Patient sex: M
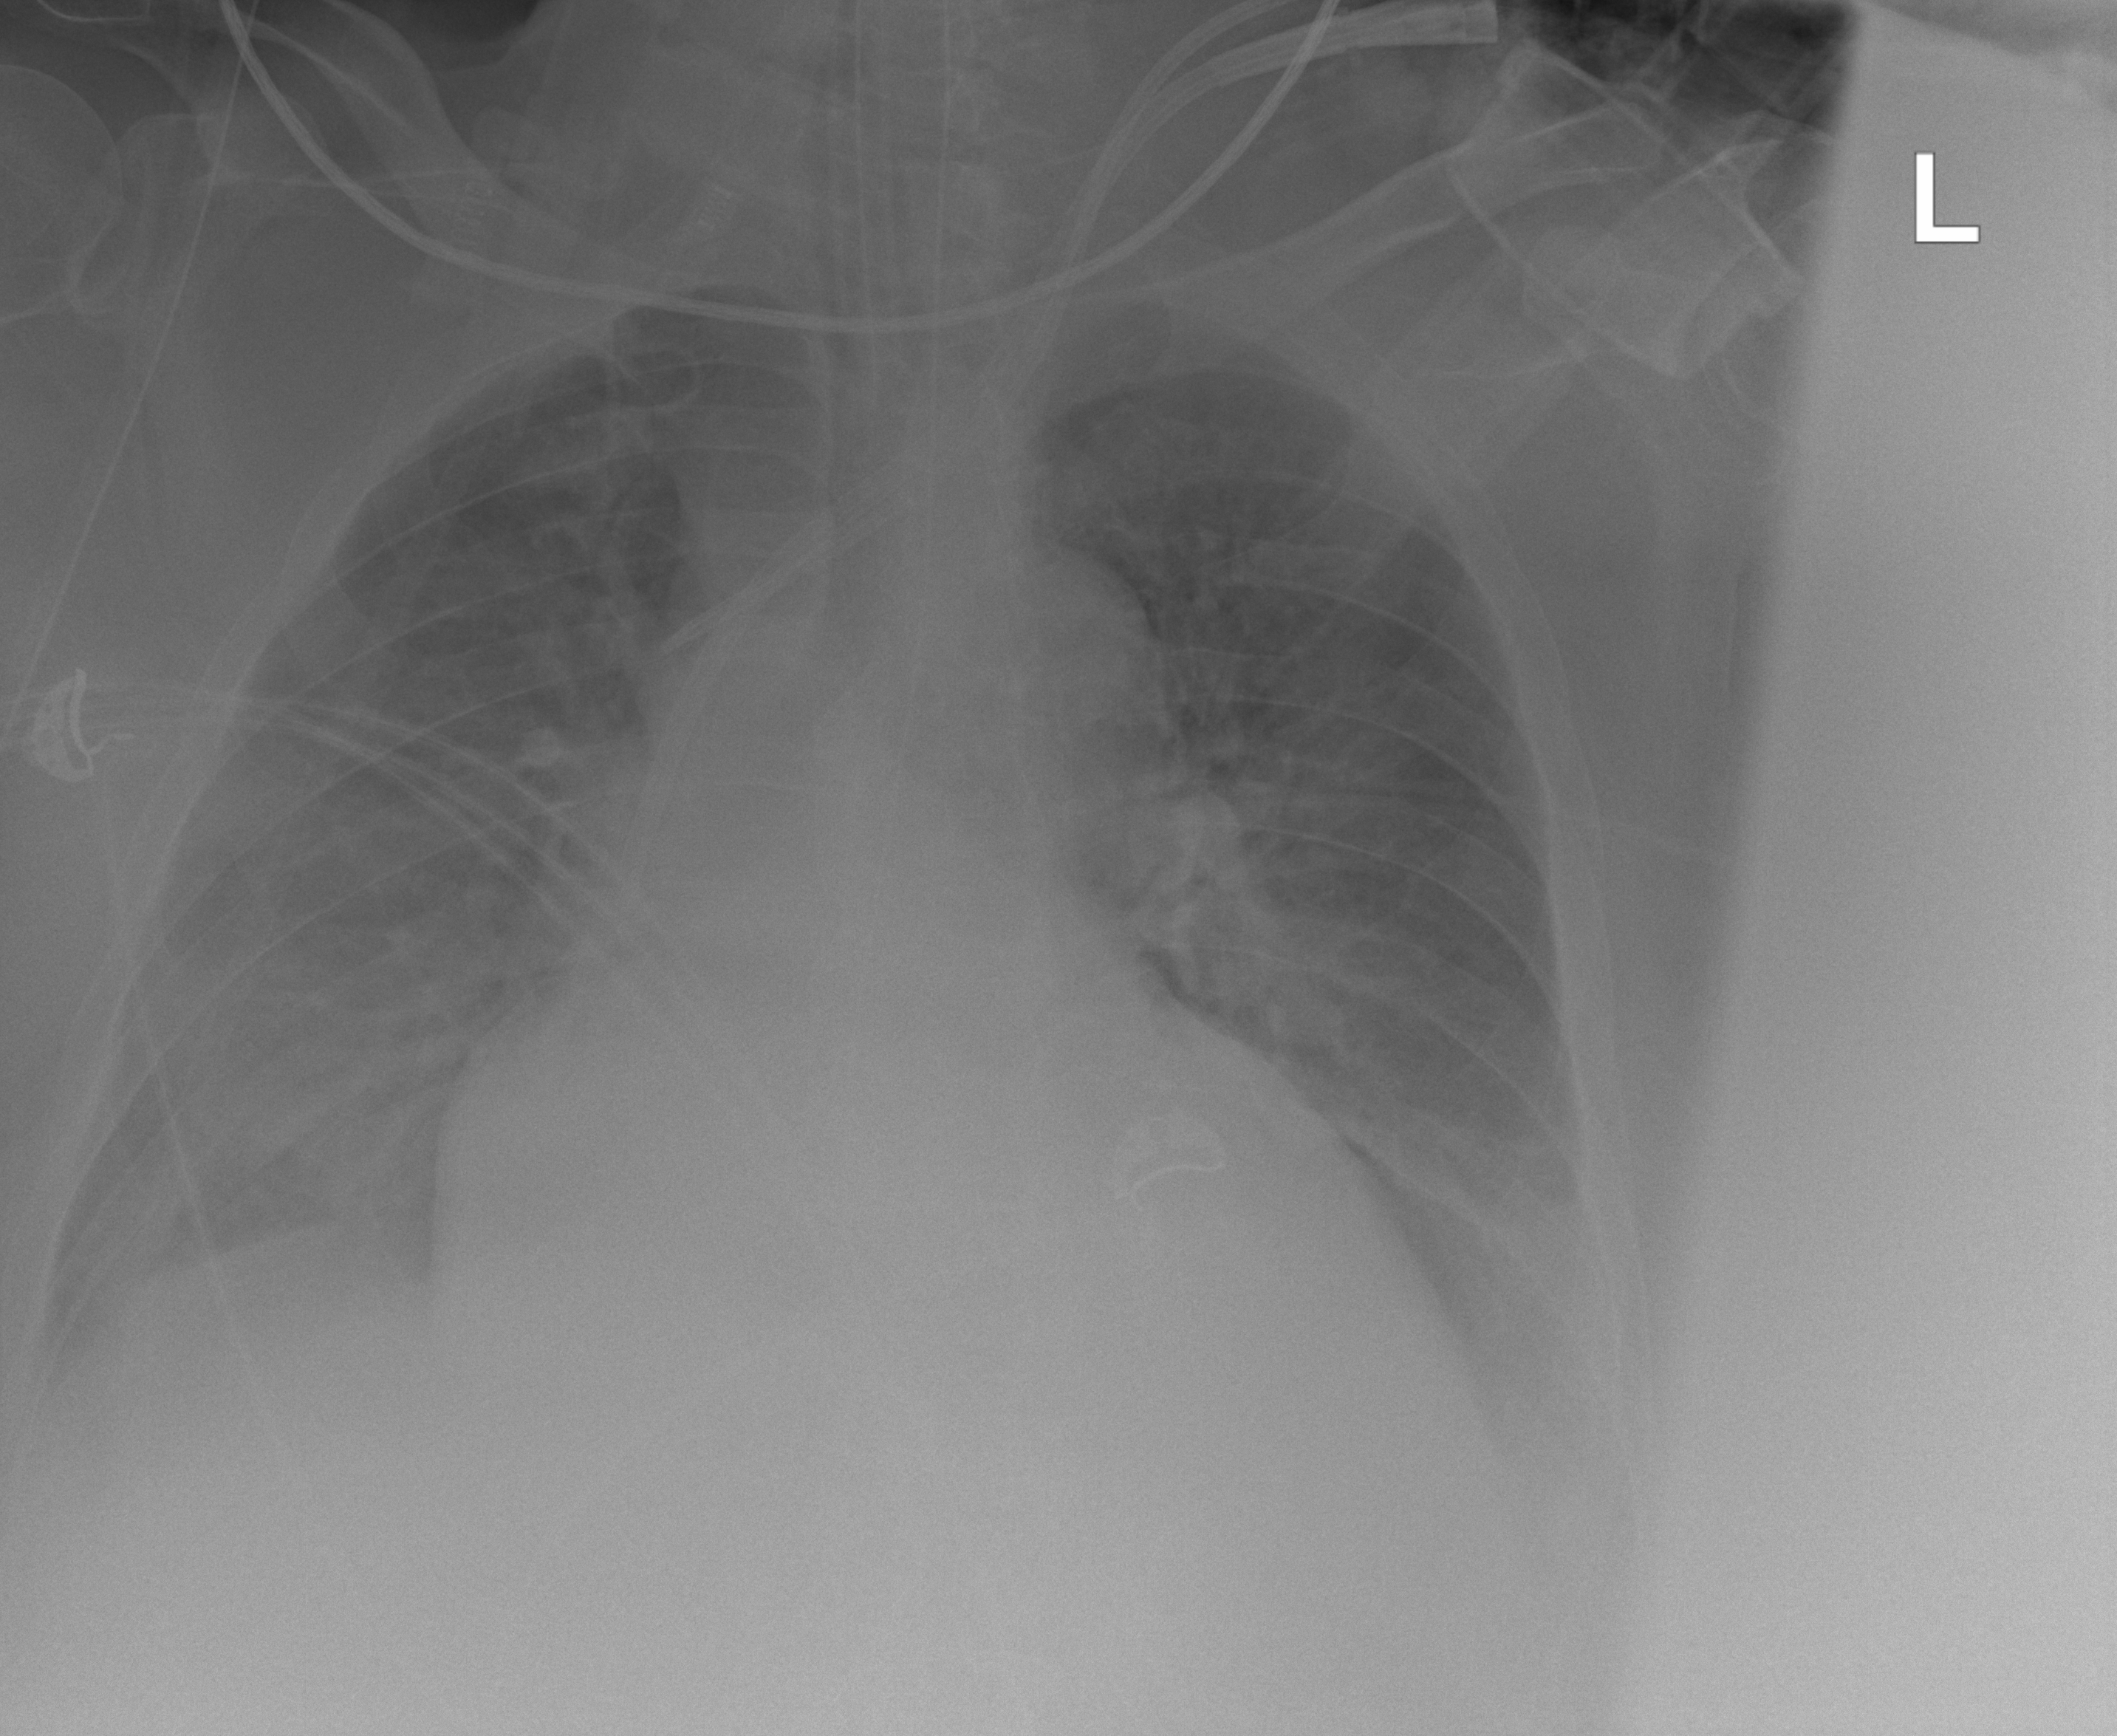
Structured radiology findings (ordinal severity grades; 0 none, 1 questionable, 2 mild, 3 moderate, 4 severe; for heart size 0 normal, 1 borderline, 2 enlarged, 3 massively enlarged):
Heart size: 3
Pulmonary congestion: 2
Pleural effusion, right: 2
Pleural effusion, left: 2
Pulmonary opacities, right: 0
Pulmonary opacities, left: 0
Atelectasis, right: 2
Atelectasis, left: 2